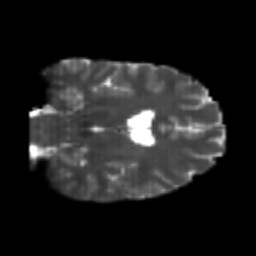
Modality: T2w
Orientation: coronal
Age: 21
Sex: male
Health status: healthy
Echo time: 0.074 s